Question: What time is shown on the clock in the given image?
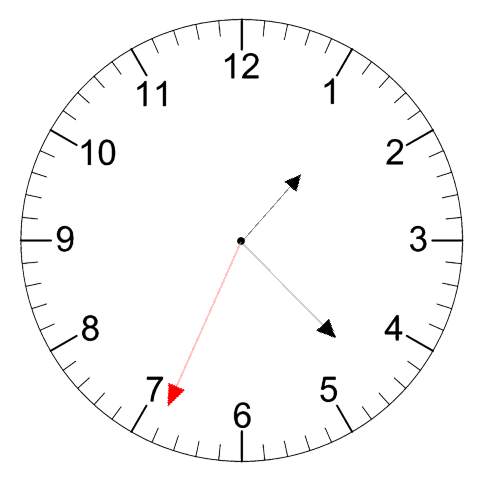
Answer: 01:22:34